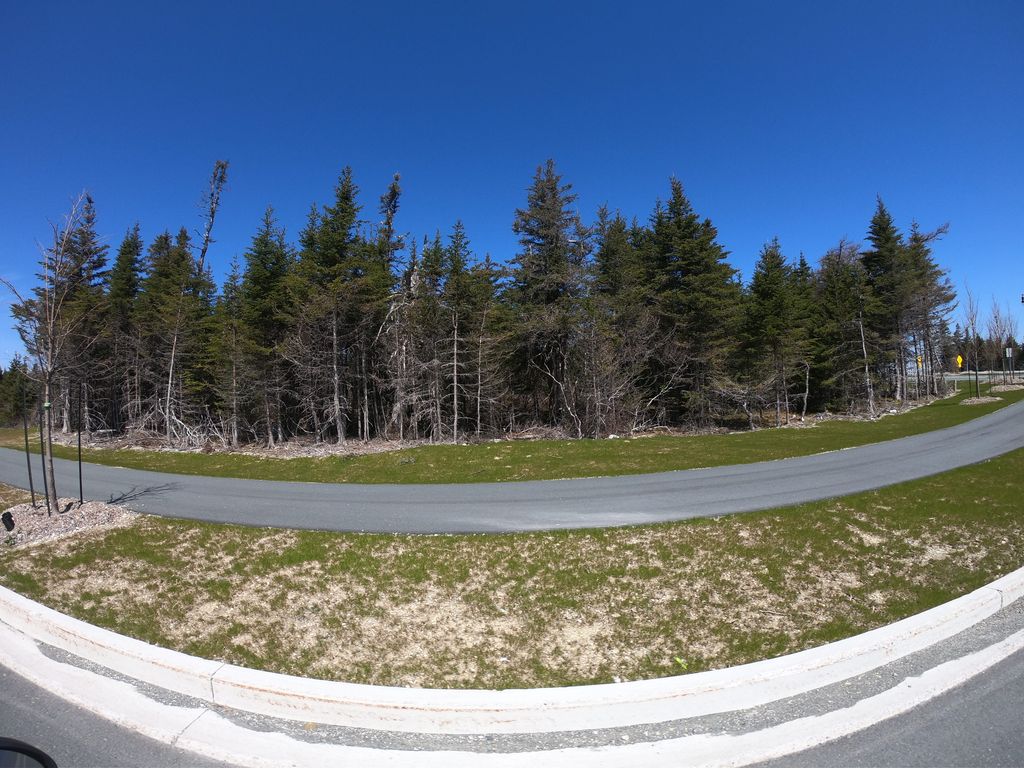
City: st_johns